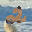
Label: 2